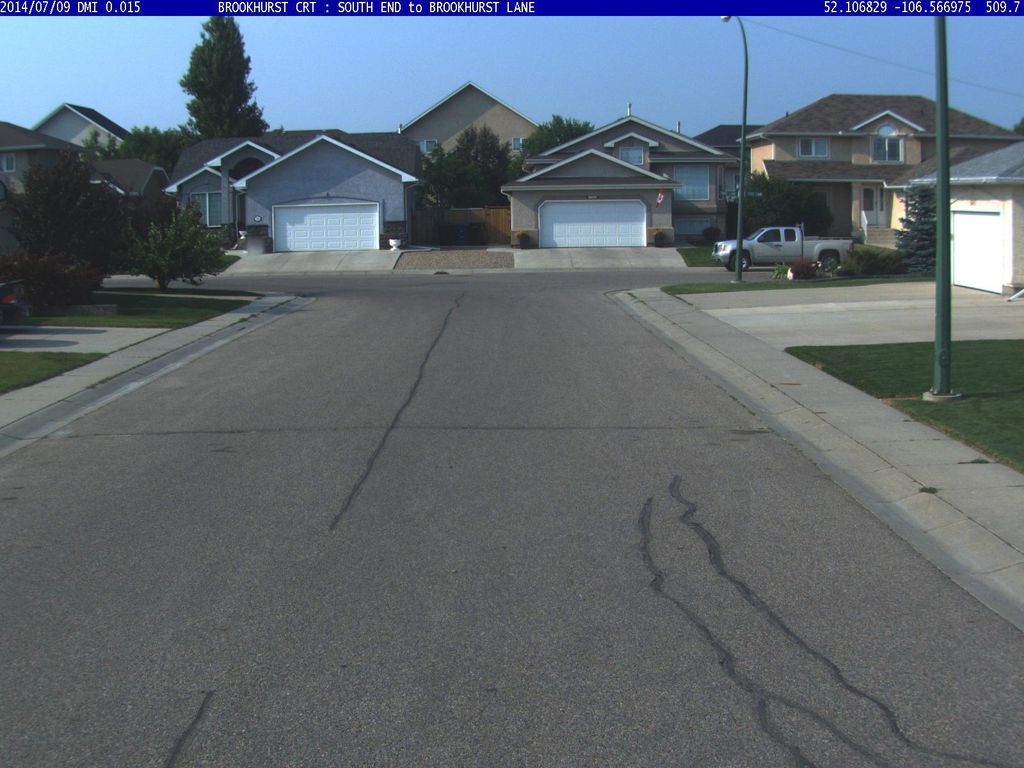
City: saskatoon